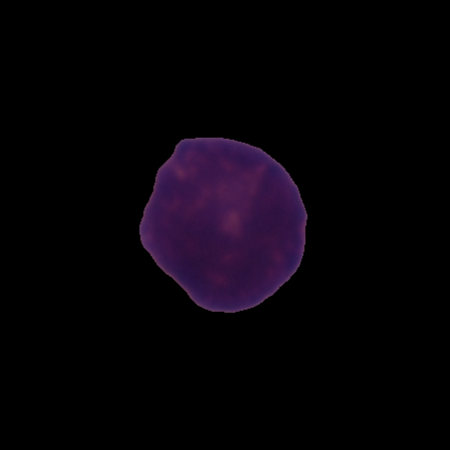
Label: healthy